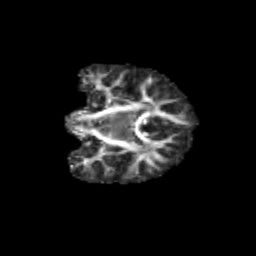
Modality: FA
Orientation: coronal
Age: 12
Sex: female
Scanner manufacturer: siemens
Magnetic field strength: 3 T
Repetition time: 3.8 s
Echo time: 0.07 s